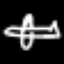
Label: airplane